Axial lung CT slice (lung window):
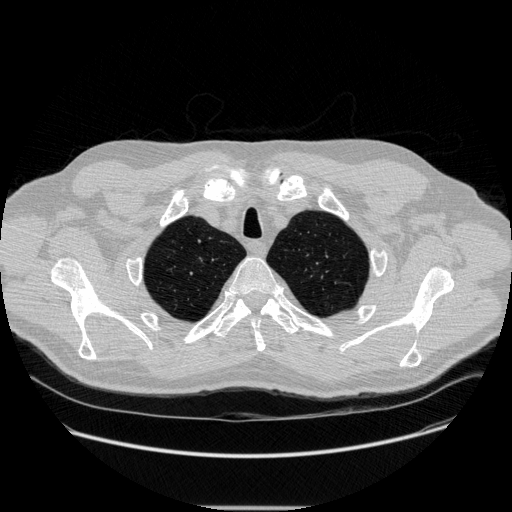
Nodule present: no